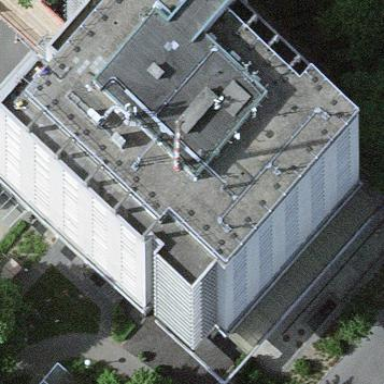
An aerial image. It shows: Hospital building with flat roof.